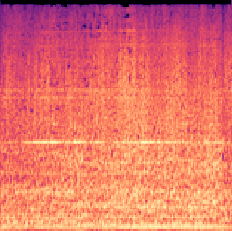
Sound class: Helicopter